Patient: sex M, age 71
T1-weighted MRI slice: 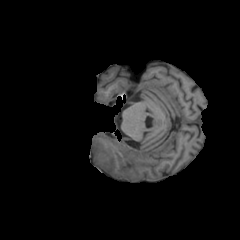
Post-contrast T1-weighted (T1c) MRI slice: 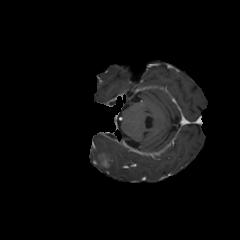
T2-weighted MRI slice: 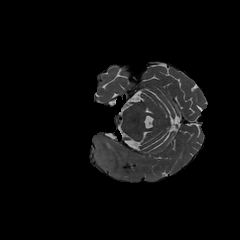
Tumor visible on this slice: yes
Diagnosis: Glioblastoma, IDH-wildtype
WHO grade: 4